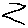
Label: zigzag